Question: i have this DAG (it is similar to a binary tree, but it is a graph.. has this a specified name?):

(each number is a node and numbers in the node are for example, the program should run with random numbers)
it is represented as a list of list:
'''
[[1],[2,3],[4,5,6]]
'''
i have to find in the more functional way as possible the path that maximize the sum of nodes:
'''
[1,3,6]
'''
i've searched and this is really similar to projecteuler #18, but project euler asks the hole sum of the path, and in my homework i have to find not only the sum but all nodes.
i've tried to adapt some really good solutions to my problem but i didn't managed to.
some advice?
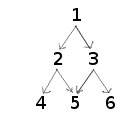
Answer: As I understand your problem, node of depth n and rank r at that level will be connected to nodes of level n+1 with rank r and r+1.
The direct path is certainly to look for some recurrence relation using some search function that will take one of your dags as input. You can certainly start by just looking for the max weight, when this works also building the list of nodes should not be a big problem.
I had it working following this path, the code and the test sets I used are below... but I removed the most interesting part to avoid spoiling the subject. I can give you some more hint if necessary. That's only to get you started.
'''
import unittest
def weight(tdag, path):
return sum([level[p] for p, level in zip(path,tdag)])
def search_max(tdag):
if len(tdag) == 1:
return (0,)
if len(tdag) > 1:
# recursive call to search_max with some new tdag
# when choosing first node at depth 2
path1 = (0,) + search_max(...)
# recursive call to search_max with some new tdag
# when choosing second node at depth 2
# the result path should also be slightly changed
# to get the expected result in path2
path2 = (0,) + ...
if weigth(tdag, path1) > weigth(tdag, path2):
return path1
else:
return path2
class Testweight(unittest.TestCase):
def test1(self):
self.assertEquals(1, weight([[1]],(0,)))
def test2(self):
self.assertEquals(3, weight([[1], [2, 3]],(0, 0)))
def test3(self):
self.assertEquals(4, weight([[1], [2, 3]],(0, 1)))
class TestSearchMax(unittest.TestCase):
def test_max_one_node(self):
self.assertEquals((0,), search_max([[1]]))
def test_max_two_nodes(self):
self.assertEquals((0, 1), search_max([[1], [2, 3]]))
def test_max_two_nodes_alternative(self):
self.assertEquals((0, 0), search_max([[1], [3, 2]]))
def test_max_3_nodes_1(self):
self.assertEquals((0, 0, 0), search_max([[1], [3, 2], [6, 4, 5]]))
def test_max_3_nodes_2(self):
self.assertEquals((0, 0, 1), search_max([[1], [3, 2], [4, 6, 5]]))
def test_max_3_nodes_3(self):
self.assertEquals((0, 1, 1), search_max([[1], [2, 3], [4, 6, 5]]))
def test_max_3_nodes_4(self):
self.assertEquals((0, 1, 2), search_max([[1], [2, 3], [4, 5, 6]]))
if __name__ == '__main__':
unittest.main()
'''